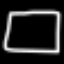
Label: square